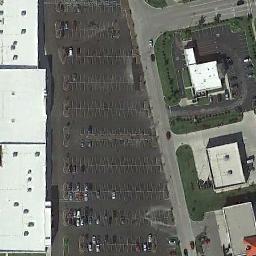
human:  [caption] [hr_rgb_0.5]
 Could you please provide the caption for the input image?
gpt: The parking lot with some parked cars is surrounded by some buildings .

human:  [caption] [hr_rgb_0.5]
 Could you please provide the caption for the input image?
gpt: There is a white building by the parking lot .

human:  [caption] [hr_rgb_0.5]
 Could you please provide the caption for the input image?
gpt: The parking lot is next to some buildings .

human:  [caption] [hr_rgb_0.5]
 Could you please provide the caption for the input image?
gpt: There are several buildings of different shapes next to the parking lot .

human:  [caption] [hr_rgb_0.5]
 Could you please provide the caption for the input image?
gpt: There are some buildings beside the parking lot with many empty space .